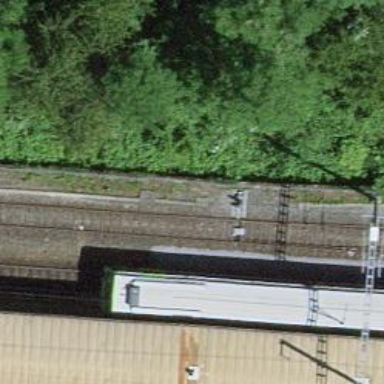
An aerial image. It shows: Railway switch.